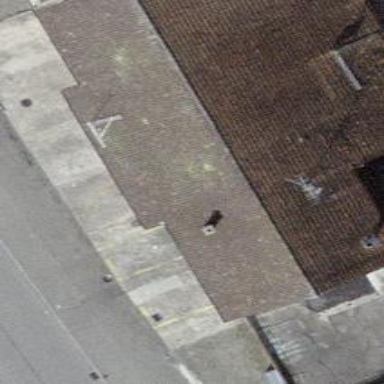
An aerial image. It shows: Commercial building.